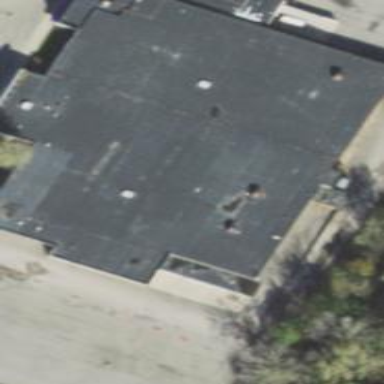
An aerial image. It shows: Commercial building.